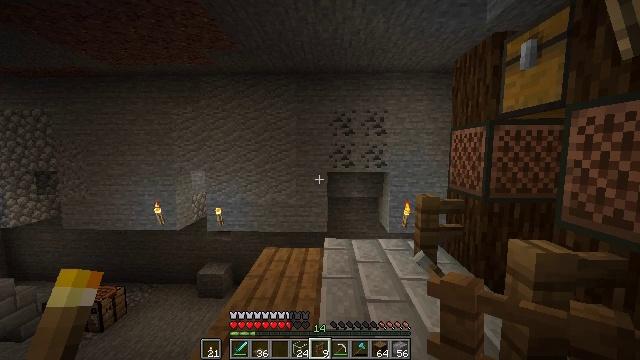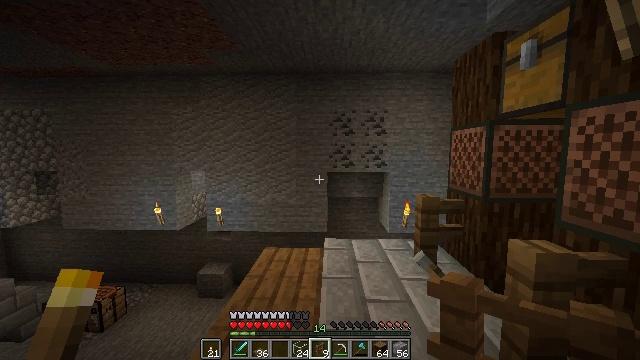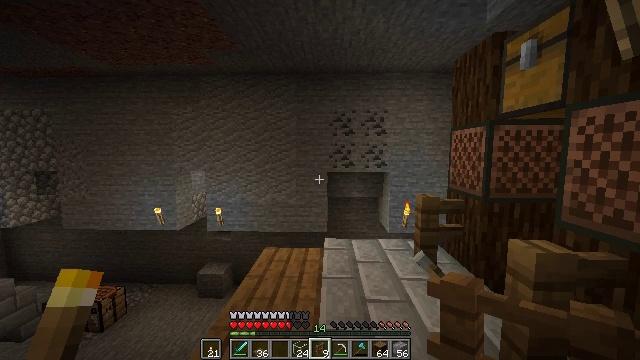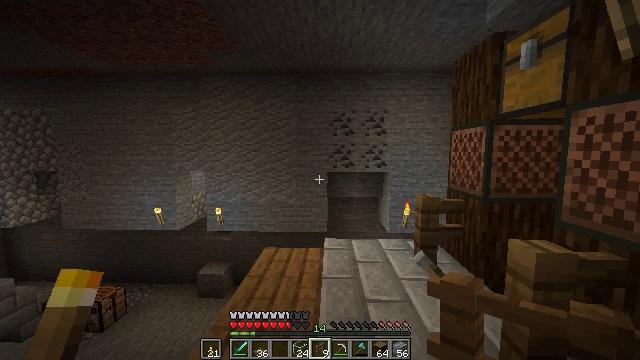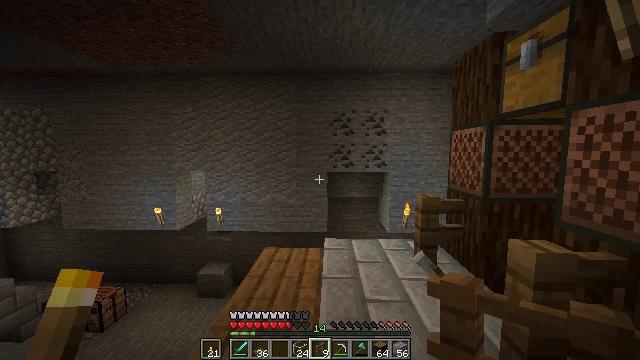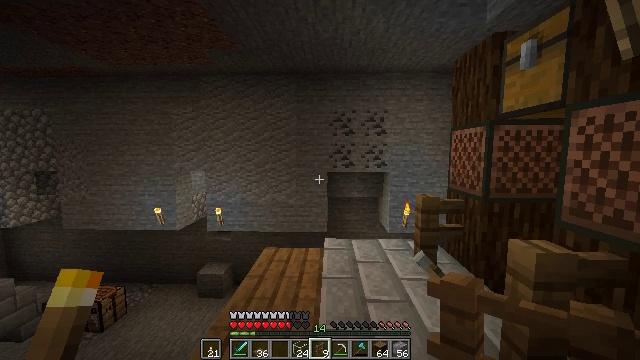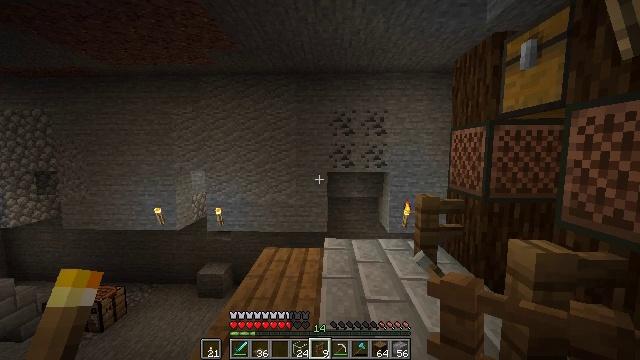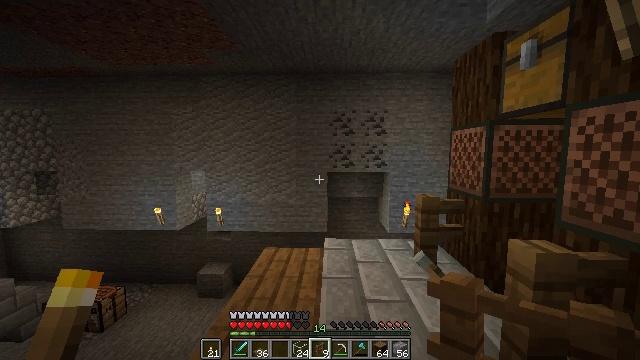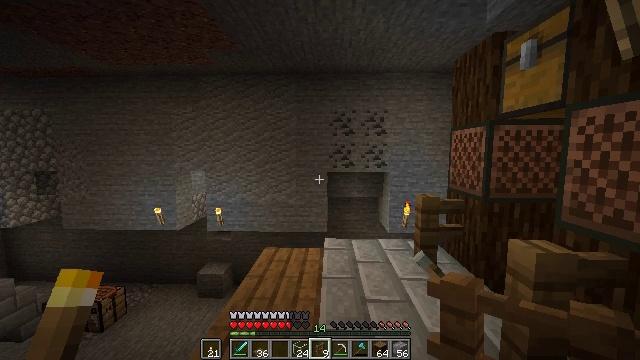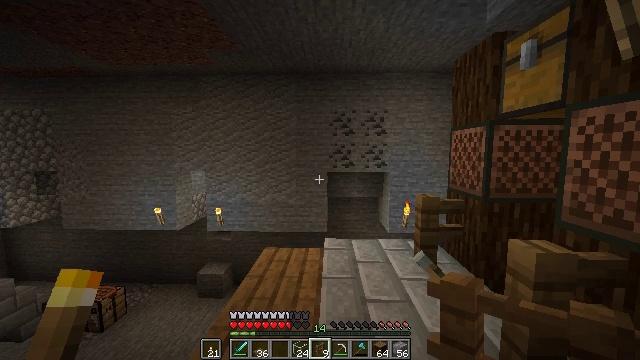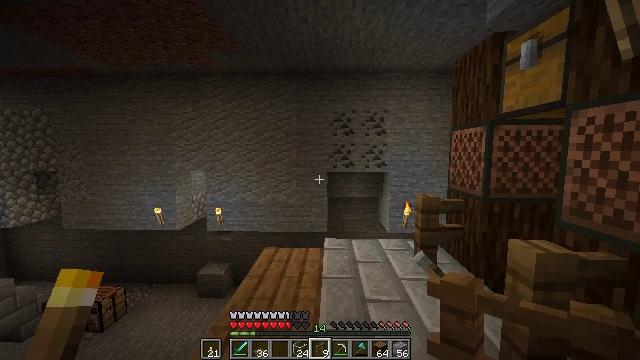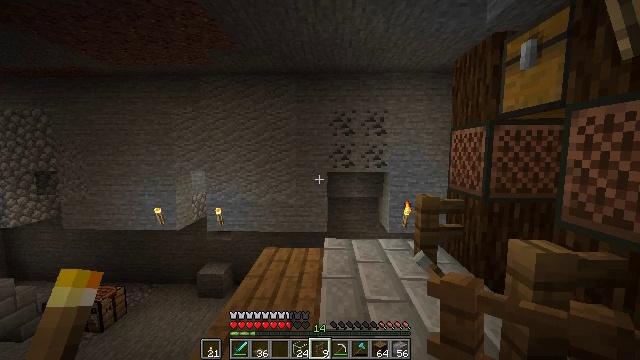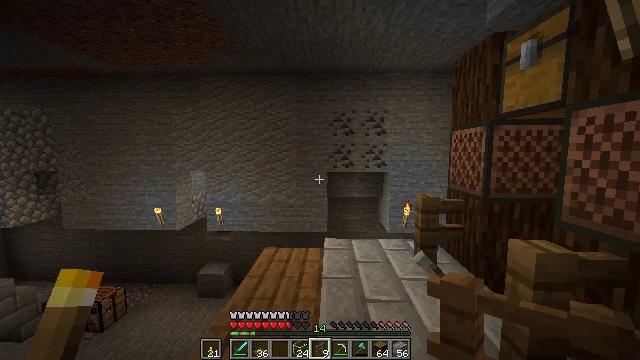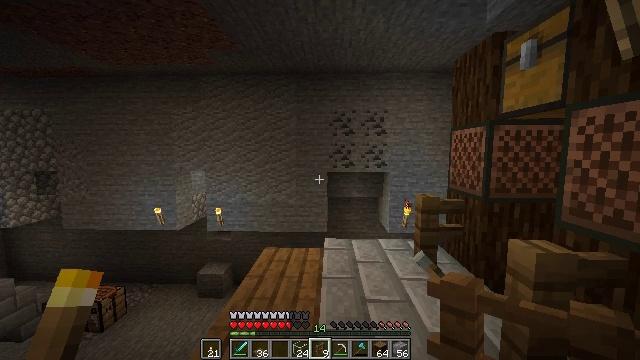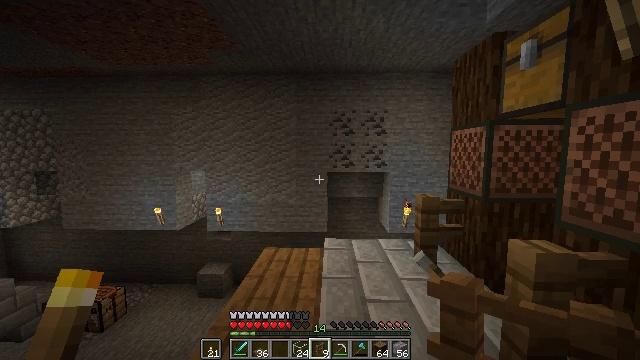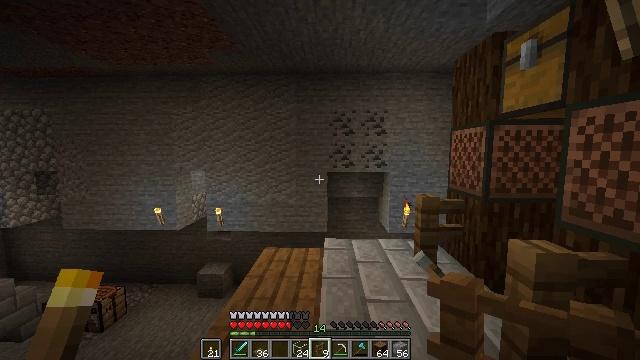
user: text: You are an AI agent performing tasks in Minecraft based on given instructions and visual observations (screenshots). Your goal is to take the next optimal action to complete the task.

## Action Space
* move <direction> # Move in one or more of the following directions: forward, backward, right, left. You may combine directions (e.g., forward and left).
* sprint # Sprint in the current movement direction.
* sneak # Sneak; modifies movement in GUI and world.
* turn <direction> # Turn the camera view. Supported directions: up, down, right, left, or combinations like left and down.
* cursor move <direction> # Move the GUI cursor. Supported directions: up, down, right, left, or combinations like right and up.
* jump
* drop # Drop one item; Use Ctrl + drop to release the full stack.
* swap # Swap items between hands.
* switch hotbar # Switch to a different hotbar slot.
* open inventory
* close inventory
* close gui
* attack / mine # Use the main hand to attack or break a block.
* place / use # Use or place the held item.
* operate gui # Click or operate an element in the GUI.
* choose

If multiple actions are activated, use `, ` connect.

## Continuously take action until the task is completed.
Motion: motion action
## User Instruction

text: Craft some spruce stairs.
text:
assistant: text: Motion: no_op
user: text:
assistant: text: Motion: no_op
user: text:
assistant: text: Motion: no_op
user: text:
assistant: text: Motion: no_op
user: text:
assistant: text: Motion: no_op
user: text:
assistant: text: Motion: no_op
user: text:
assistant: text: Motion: no_op
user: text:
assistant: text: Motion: no_op
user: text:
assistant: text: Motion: no_op
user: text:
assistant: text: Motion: no_op
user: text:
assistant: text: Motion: no_op
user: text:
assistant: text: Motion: no_op
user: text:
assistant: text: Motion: no_op
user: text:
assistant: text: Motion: no_op
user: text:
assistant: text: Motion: no_op
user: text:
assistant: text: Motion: no_op
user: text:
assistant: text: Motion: no_op
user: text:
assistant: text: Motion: no_op
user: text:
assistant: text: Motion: no_op
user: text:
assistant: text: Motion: no_op
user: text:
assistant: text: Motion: no_op
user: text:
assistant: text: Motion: no_op
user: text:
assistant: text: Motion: no_op
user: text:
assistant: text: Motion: no_op
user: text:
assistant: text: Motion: no_op
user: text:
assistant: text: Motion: no_op
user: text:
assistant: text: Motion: no_op
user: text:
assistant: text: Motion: no_op
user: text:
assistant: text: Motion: no_op
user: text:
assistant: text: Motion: no_op